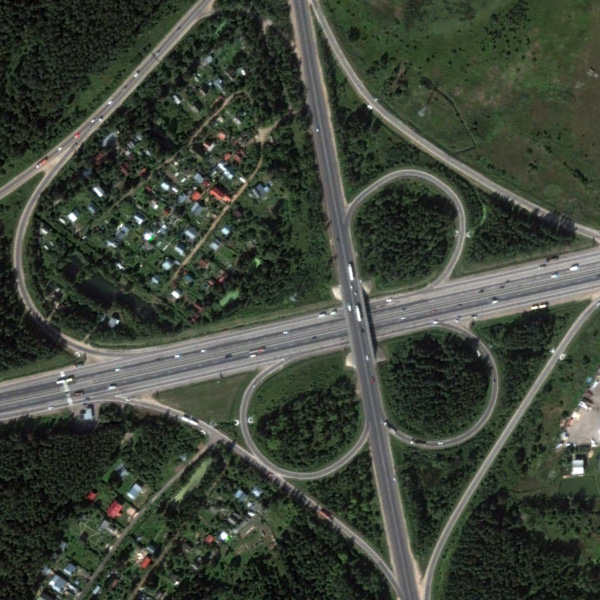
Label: Viaduct